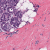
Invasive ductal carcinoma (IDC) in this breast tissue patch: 0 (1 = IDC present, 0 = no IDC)